Question: We have a mindbreeze Installation, which defines 3 Datasources. And with the editor I created a searchmask.

The generated/exported seems to be plain ,
'''
<div data-template="filteredfacet" data-name="datasource/category" role="treeitem" tabindex="-1" aria-expanded="true" aria-labelledby="label7841" style="position: relative;">
<script type="text/x-mustache-template" data-tag-name="span" data-attr-title="{{name}}{{^name?}}{{html}}{{/name?}}">
<span class="{{#showAddAnd?}}mb-add-and-available{{/showAddAnd?}}">
{{{html}}}
{{#showAddAnd?}} <a class="action mb-add-and"><i class="icon-plus-sign"></i></a> {{/showAddAnd?}}
</span>
<span class="pull-right" title="{{count}}">
{{#count?}}{{count}}{{/count?}}{{#excluded}}&ndash;{{/excluded}}
</span>
</script>
</div>
'''
Where it only seems possible to change the look and feel.
In the <URL> I could find some metadata, but not the desired.
Does someone have any experience with this? Or some pointer how I can limit a search on only on specific data source.
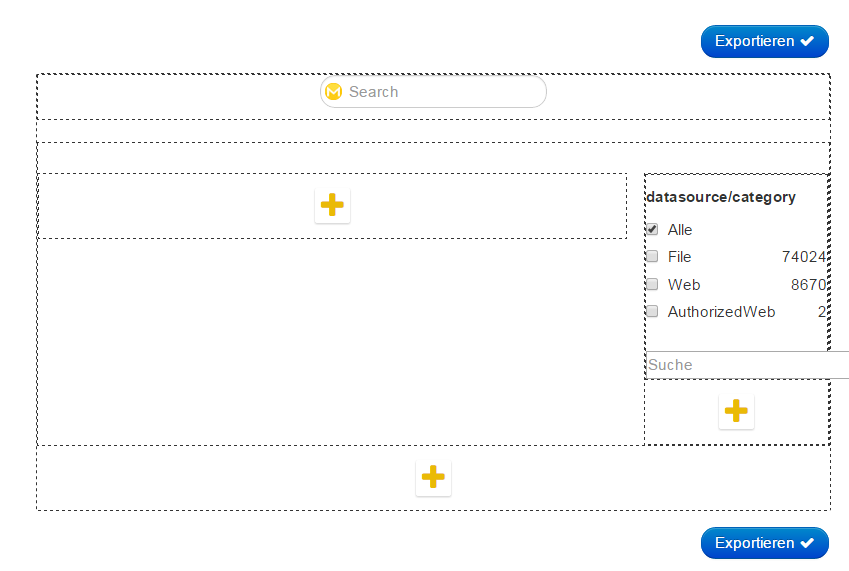
Answer: You can add a constraint for the whole search application. This also allows you to restrict to a specific data source. Just add a results display like "List", "Image Gallery" or "Map":

After adding you can change the option "Restrict the Results" to every query you want. In your case e.g. datasource/category:"Web" does the trick.